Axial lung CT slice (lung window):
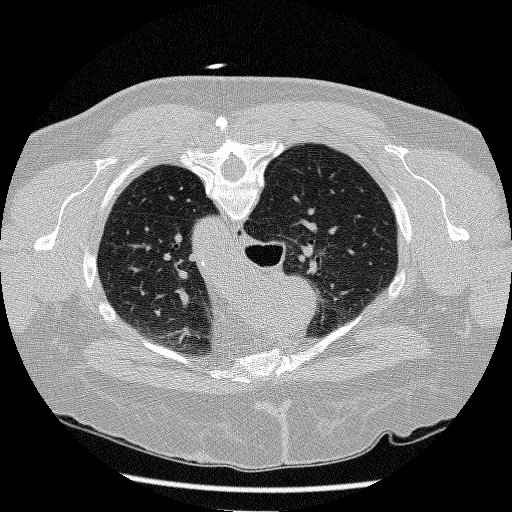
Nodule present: no